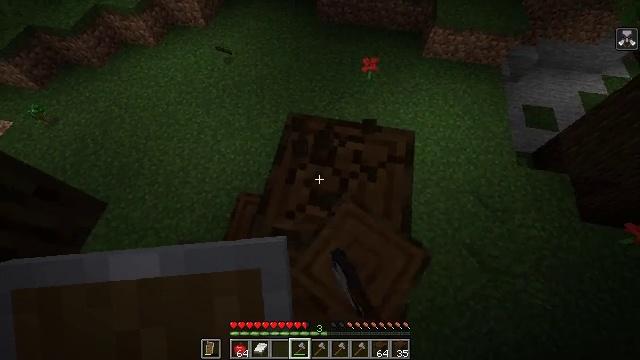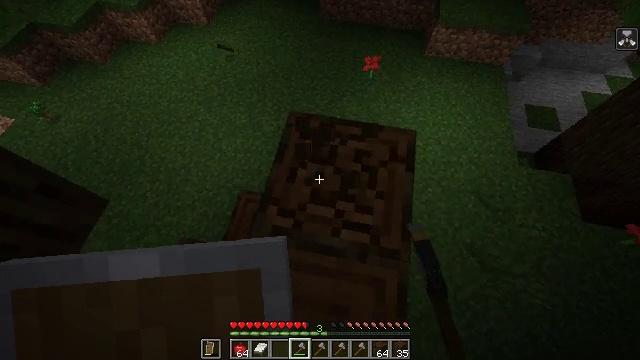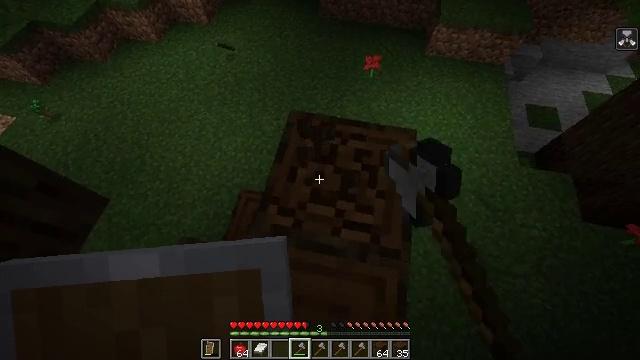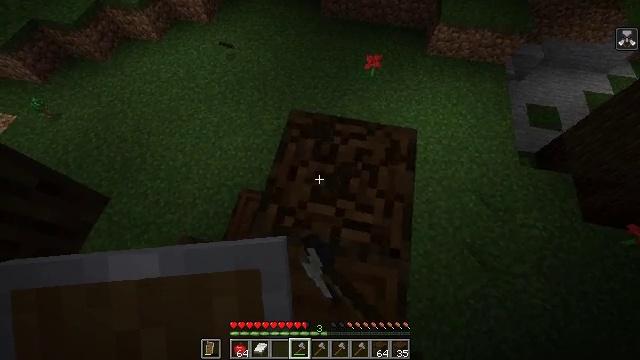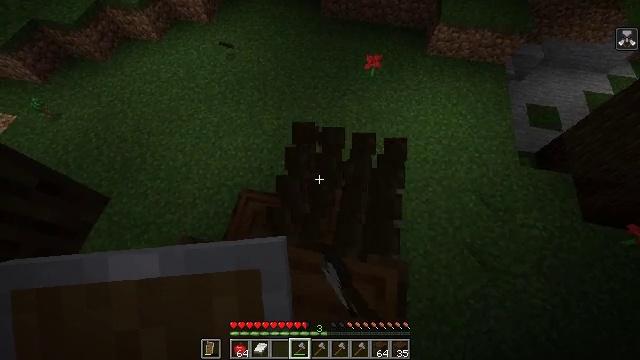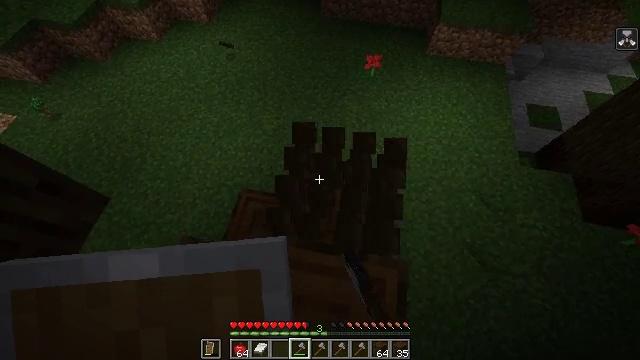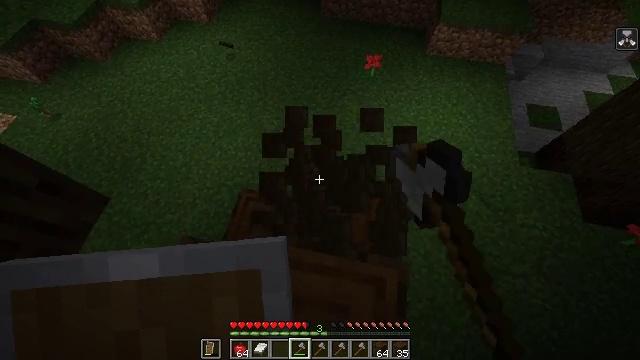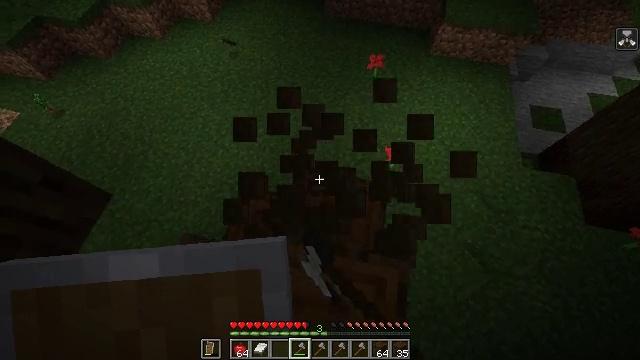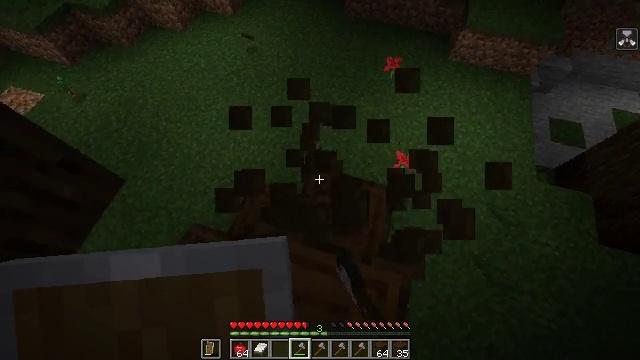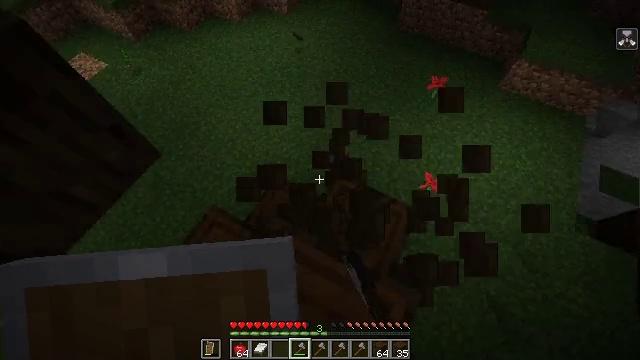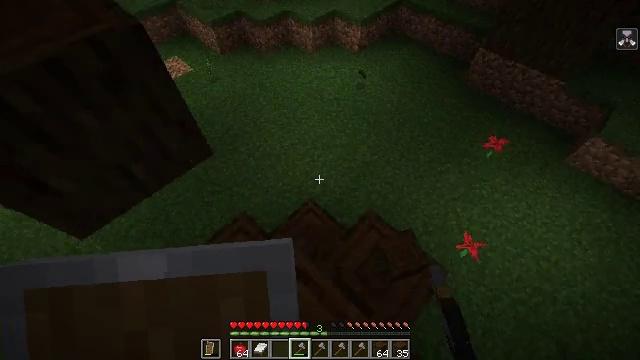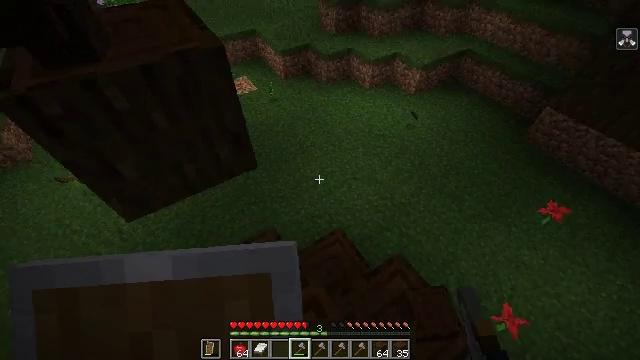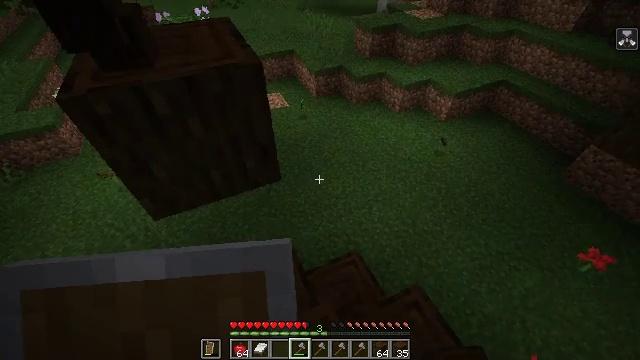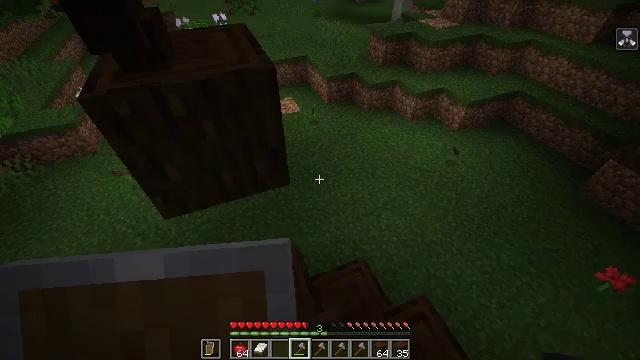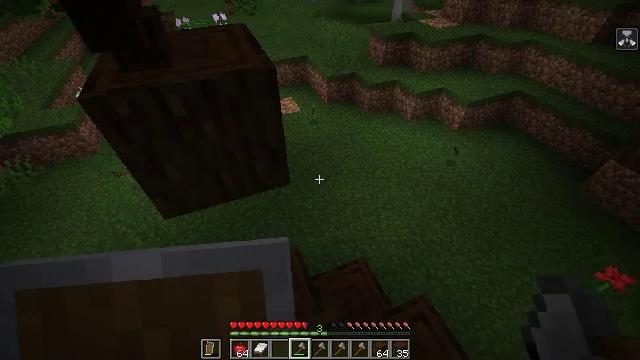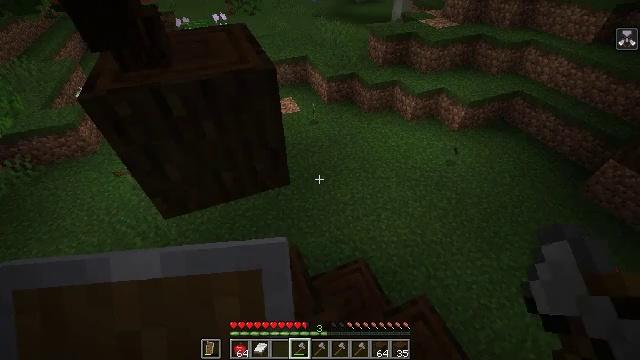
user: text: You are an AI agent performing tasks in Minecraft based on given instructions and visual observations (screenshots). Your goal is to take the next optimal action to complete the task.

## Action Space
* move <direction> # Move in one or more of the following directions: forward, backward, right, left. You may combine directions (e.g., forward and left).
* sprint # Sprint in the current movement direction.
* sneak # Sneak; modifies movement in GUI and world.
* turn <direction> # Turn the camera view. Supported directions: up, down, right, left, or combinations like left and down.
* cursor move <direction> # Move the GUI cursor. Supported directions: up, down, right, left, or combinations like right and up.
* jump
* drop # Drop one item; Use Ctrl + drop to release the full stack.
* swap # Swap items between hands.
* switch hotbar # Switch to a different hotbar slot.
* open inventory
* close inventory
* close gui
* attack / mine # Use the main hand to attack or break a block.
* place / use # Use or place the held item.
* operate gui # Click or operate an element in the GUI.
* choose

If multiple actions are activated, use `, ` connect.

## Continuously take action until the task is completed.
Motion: motion action
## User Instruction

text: Break the dark oak log in the forest.
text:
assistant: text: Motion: attack / mine
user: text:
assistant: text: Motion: attack / mine
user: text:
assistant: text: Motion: attack / mine
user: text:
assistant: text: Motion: attack / mine
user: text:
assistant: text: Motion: attack / mine
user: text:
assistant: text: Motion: no_op
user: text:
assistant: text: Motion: no_op
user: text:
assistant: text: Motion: turn left
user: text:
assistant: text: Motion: turn left and up
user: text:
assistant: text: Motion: turn left and up
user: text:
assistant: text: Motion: turn left and up
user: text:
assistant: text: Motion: turn left and up
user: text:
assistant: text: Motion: turn left and up
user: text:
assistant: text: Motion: no_op
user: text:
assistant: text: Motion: no_op
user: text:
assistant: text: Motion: no_op
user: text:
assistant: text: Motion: no_op
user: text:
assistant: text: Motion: no_op
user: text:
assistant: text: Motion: no_op
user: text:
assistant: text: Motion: no_op
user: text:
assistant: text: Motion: no_op
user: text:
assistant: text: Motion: no_op
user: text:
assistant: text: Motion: no_op
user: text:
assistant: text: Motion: no_op
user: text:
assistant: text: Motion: no_op
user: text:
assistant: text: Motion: no_op
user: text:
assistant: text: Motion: no_op
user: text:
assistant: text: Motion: no_op
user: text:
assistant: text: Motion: no_op
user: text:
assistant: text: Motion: turn left and down